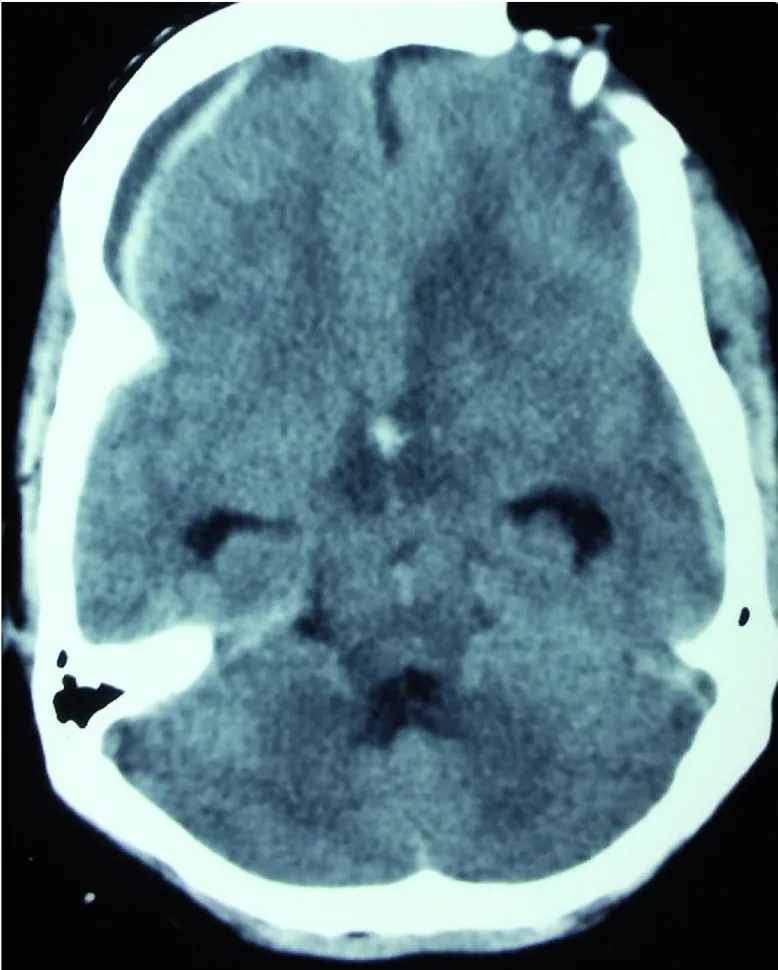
Post-operative image showing evidence of hypodensities surrounding hypothalamic region.
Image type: radiology (ct)